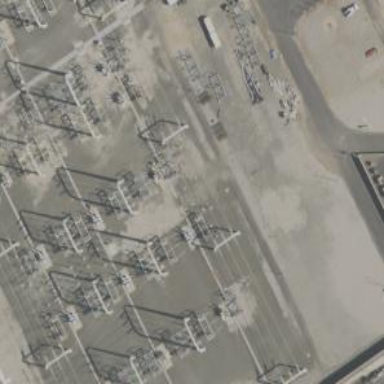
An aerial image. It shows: Switch used for power control.